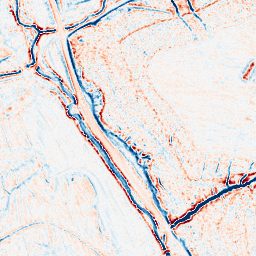
Category: edge_preserving
Decomposition family: bilateral
Decomposition parameters: d: 9
sigma_color: 50
sigma_space: 50
Upsampling method: sinc_blackman
Upsampling parameters: scale: 2
kernel_size: 8
Upsampling scale: 2